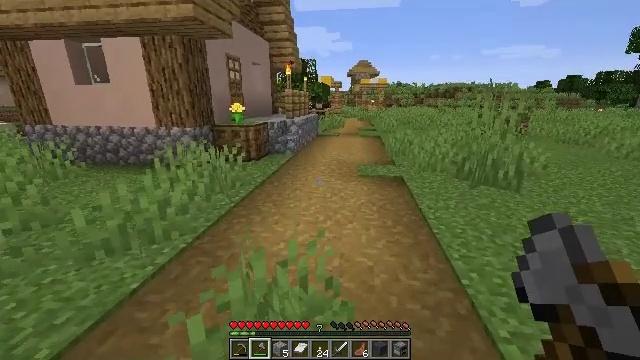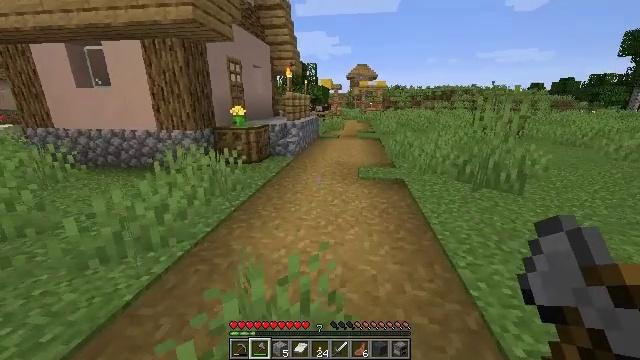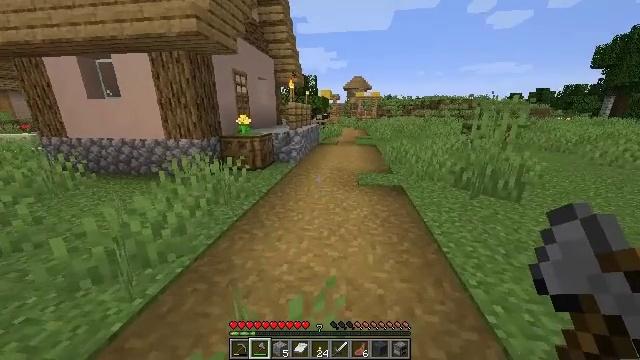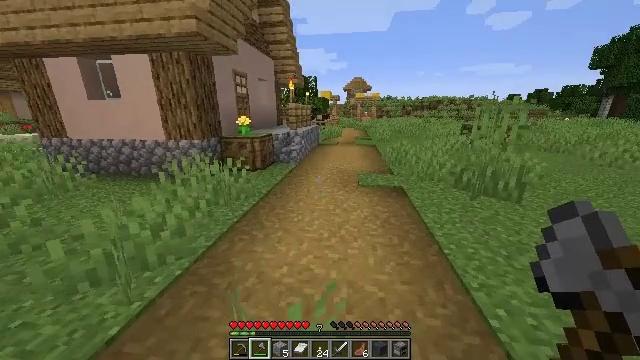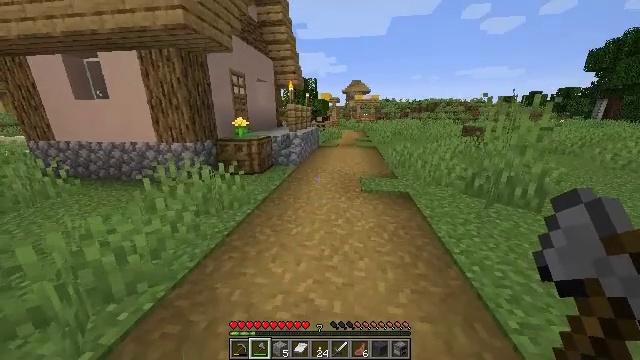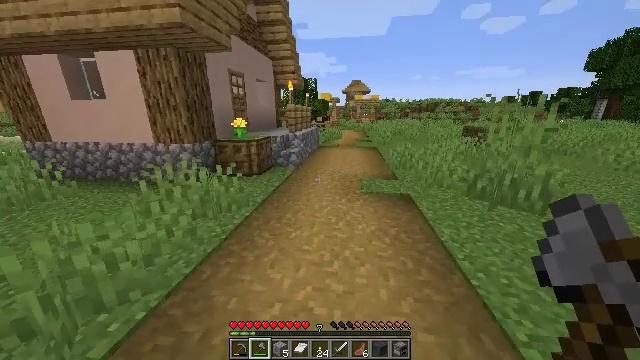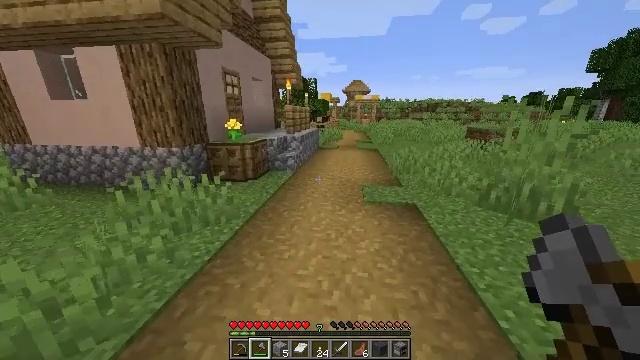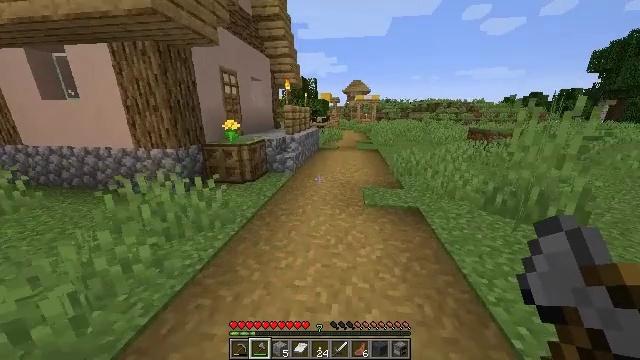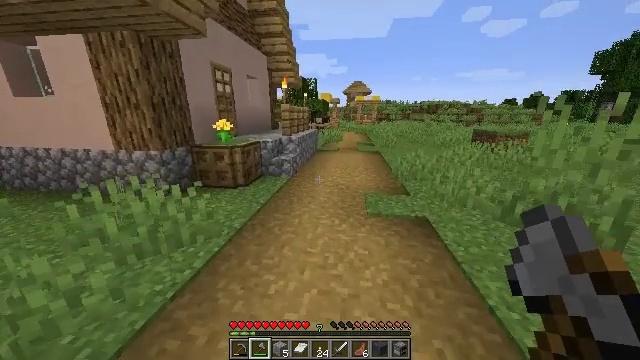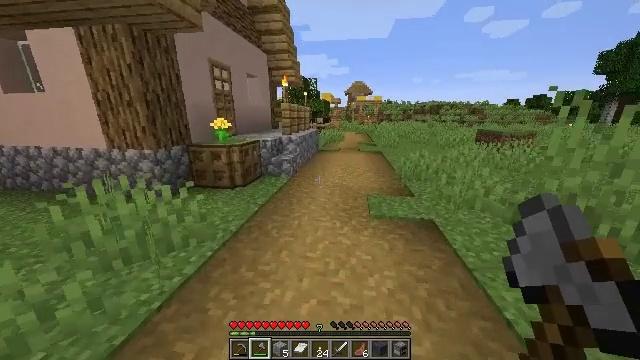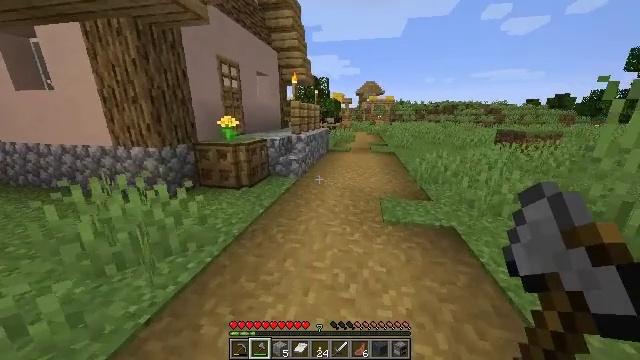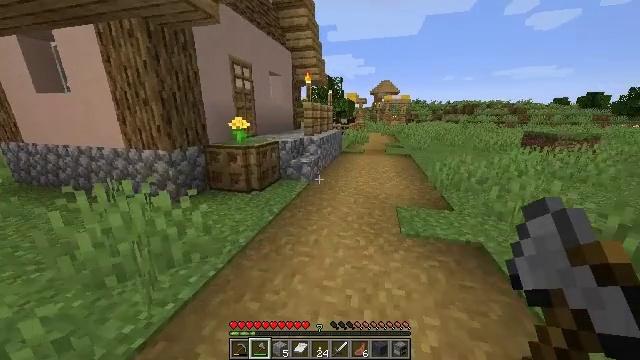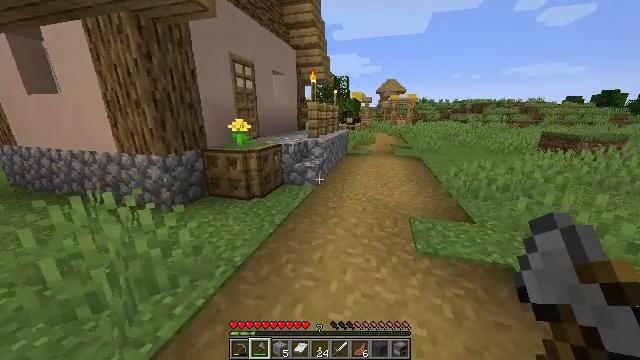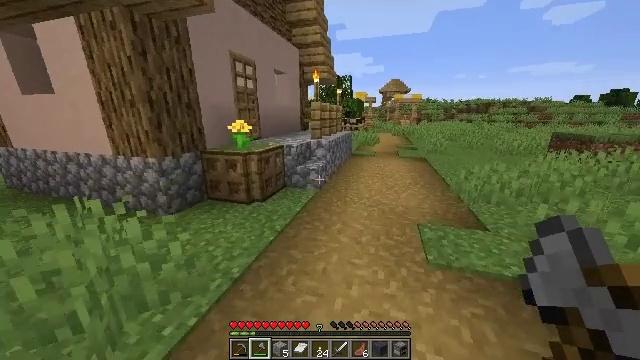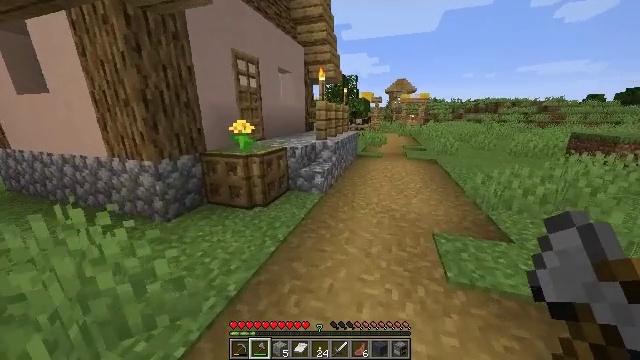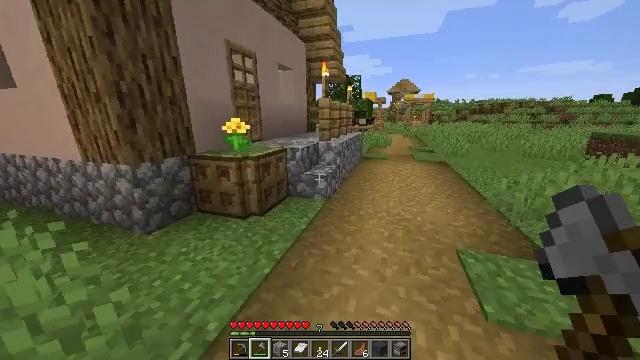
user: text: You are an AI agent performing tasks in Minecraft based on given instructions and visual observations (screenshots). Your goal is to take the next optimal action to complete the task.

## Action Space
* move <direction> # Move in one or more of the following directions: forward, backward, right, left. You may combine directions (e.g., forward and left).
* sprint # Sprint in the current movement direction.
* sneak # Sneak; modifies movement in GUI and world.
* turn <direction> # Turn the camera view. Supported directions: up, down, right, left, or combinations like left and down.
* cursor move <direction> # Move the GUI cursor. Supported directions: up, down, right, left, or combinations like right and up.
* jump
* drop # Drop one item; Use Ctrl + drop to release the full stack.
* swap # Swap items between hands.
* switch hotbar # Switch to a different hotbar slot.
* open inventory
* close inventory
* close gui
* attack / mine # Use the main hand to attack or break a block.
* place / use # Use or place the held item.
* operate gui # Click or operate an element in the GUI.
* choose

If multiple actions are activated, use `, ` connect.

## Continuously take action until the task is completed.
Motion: motion action
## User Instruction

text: Mine the clay from the riverbed.
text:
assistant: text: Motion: move forward, sprint
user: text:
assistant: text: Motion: move forward, sprint
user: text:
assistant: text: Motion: move forward, sprint
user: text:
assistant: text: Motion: move forward, sprint
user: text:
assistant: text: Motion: move forward, sprint
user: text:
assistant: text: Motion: move forward, sprint
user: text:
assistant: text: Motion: move forward, sprint
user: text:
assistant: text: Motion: move forward, sprint
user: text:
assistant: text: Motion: move forward, sprint
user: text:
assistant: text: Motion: move forward, sprint, turn left
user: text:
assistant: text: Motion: move forward, sprint, turn left
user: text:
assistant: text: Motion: move forward, sprint, turn left
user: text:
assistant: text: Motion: move forward, sprint
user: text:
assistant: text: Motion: move forward, sprint, turn left
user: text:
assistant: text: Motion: move forward, sprint
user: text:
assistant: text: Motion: move forward, sprint
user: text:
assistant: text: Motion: move forward, sprint
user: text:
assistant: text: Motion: move forward, sprint
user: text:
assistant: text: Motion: move forward, sprint
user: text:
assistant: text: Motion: move forward, sprint, turn left
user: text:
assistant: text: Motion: move forward, sprint, turn left
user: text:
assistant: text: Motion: move forward, sprint
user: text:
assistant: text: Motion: move forward, sprint
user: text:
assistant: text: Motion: move forward, sprint, turn left
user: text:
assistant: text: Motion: move forward, sprint, turn left, jump
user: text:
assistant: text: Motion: move forward, sprint, turn left, jump
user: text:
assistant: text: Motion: move forward, sprint, turn left, jump
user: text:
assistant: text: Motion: move forward, sprint, turn left, jump
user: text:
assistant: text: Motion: move forward, sprint, turn left, jump
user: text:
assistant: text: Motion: move forward, sprint, turn left, jump